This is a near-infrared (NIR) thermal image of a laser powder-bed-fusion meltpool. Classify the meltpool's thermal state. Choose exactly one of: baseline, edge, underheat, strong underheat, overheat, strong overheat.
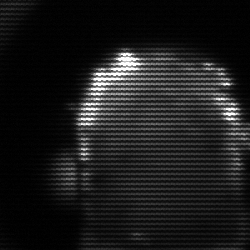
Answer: baseline